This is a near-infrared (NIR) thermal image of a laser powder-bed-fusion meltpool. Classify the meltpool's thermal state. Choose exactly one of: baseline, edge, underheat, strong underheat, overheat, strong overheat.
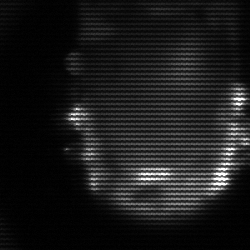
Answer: baseline